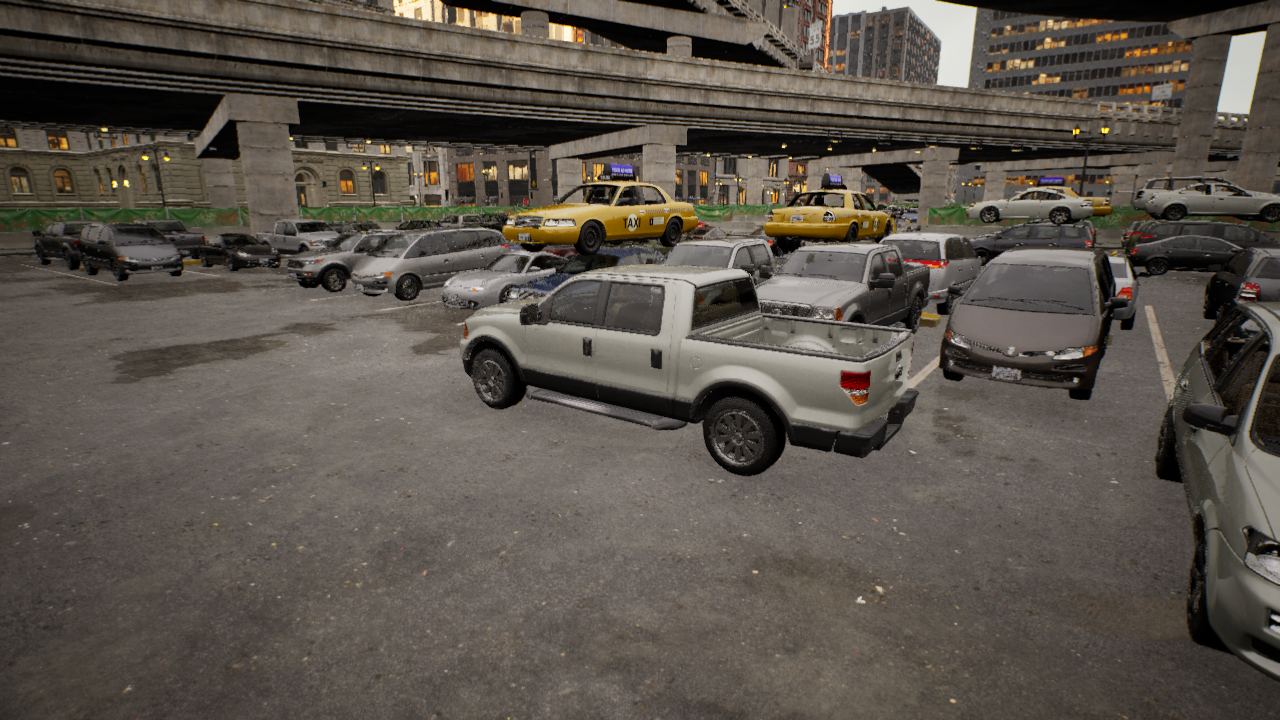
Venue: arterial
Lighting: golden hour
Vehicle rig: pickup